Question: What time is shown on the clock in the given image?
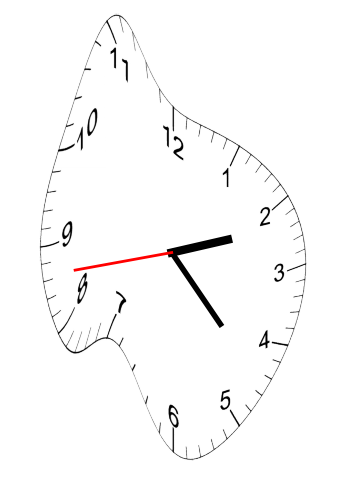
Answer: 02:22:43